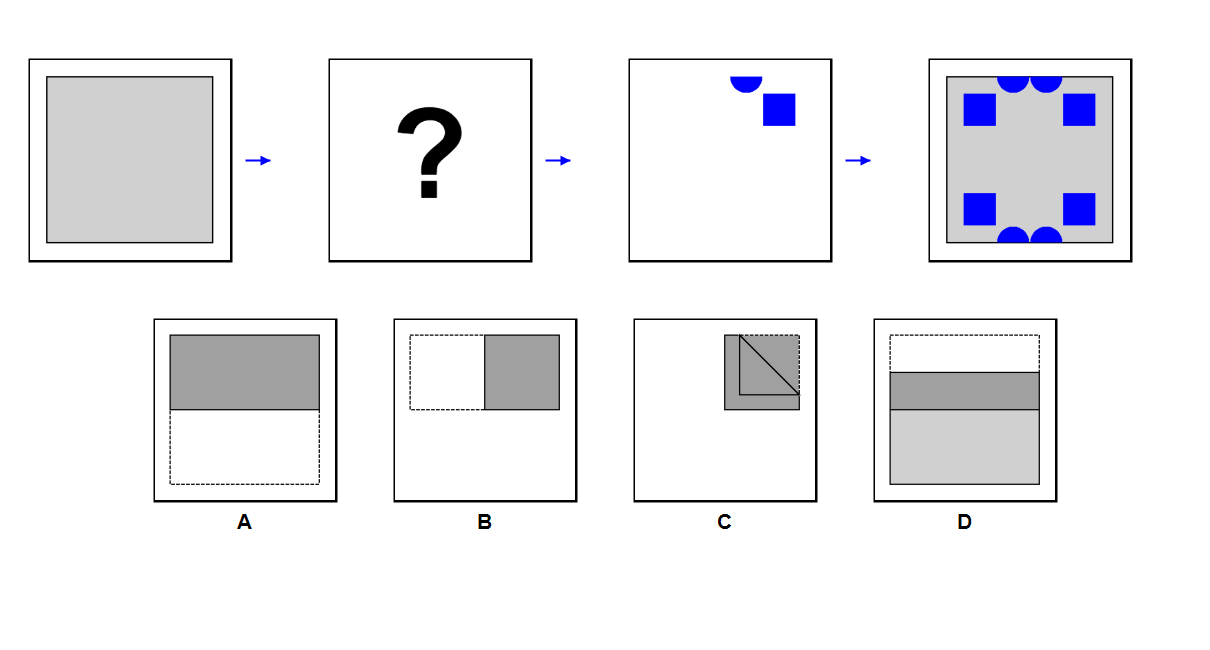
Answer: D